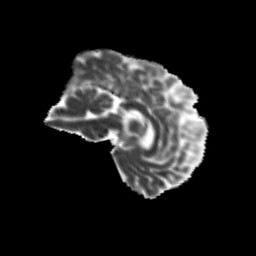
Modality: MD
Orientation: sagittal
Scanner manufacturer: siemens
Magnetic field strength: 3 T
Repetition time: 9.2 s
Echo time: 0.084 s